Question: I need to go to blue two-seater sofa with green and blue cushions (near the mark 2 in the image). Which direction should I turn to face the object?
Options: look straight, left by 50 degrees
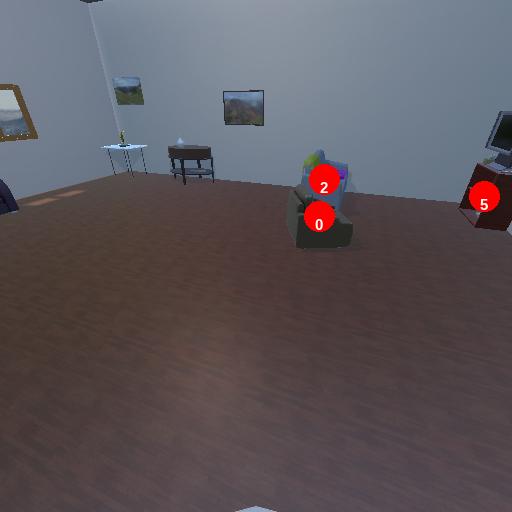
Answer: look straight